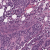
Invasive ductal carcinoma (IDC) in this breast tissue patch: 1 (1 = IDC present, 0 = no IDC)